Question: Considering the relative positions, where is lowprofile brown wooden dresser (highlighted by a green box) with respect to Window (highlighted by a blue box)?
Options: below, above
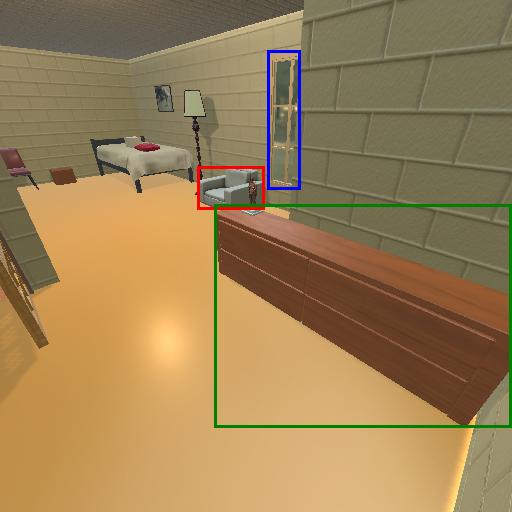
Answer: below